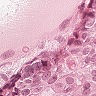
Metastatic tissue present: yes